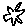
Label: star